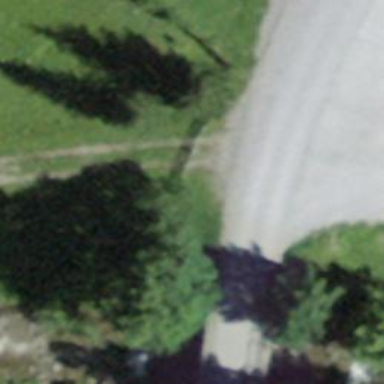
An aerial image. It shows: Brown bench in the vicinity.